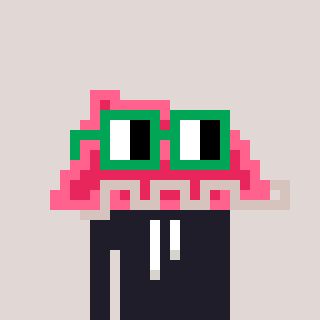
a pixel art character with square green glasses, a retainer-shaped head and a grayscale-colored body on a warm background